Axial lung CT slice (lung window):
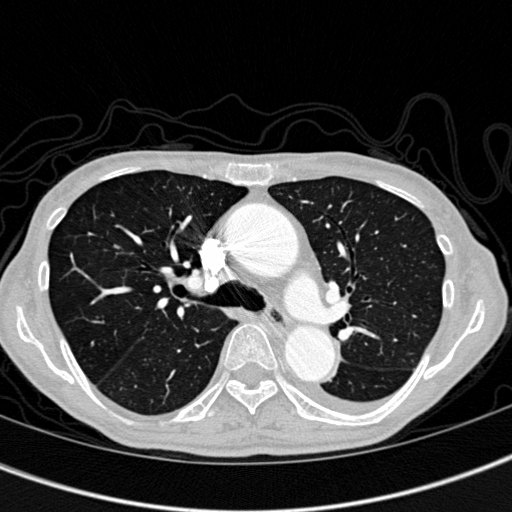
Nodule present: no